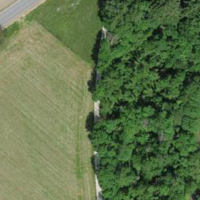
EUNIS habitat code: 52
Species observed at this site:
Ilex aquifolium
Mercurialis perennis